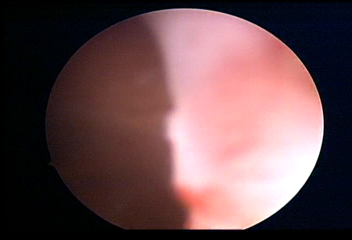
Modality: WLC
Class: Normal mucosa
Bladder cancer association: No